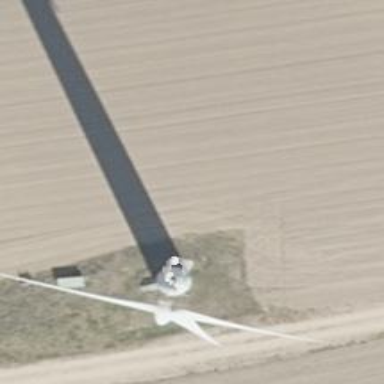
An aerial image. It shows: Wind generator powered by Vestas horizontal axis wind turbine.